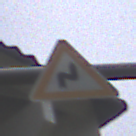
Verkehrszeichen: DoppelkurveRechts
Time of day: Midday
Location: Outdoor (Urban)
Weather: Overcast
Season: NotSpecified
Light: Natural